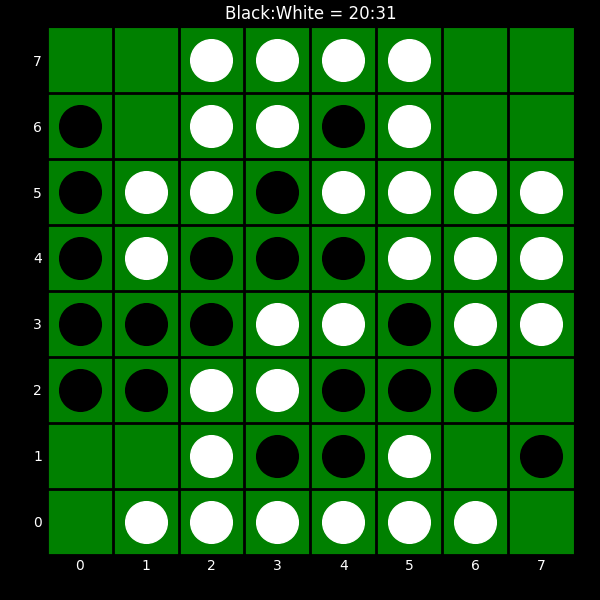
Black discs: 20
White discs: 31